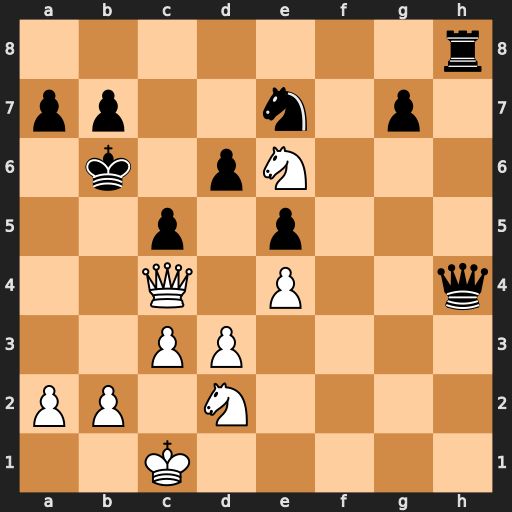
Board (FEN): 7r/pp2n1p1/1k1pN3/2p1p3/2Q1P2q/2PP4/PP1N4/2K5
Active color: w
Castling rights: -
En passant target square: -
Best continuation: Qb3+ Kc6 Qa4+ b5 Qxa7